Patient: sex F, age 36
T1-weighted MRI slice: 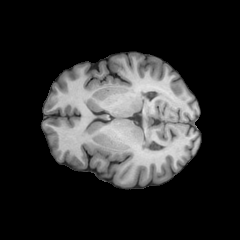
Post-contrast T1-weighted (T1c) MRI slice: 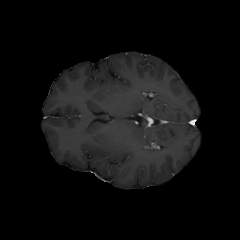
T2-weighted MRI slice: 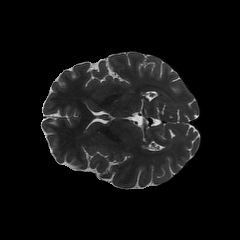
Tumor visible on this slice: no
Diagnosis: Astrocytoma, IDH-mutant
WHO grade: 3